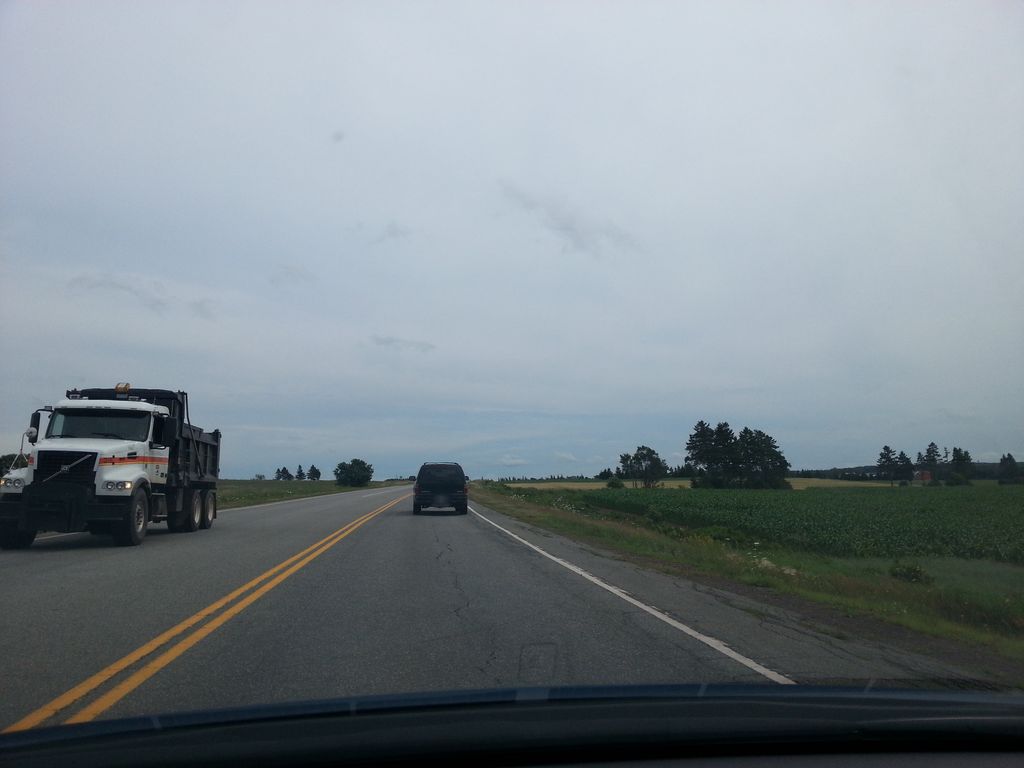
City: charlottetown